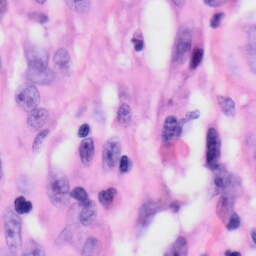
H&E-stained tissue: Skin